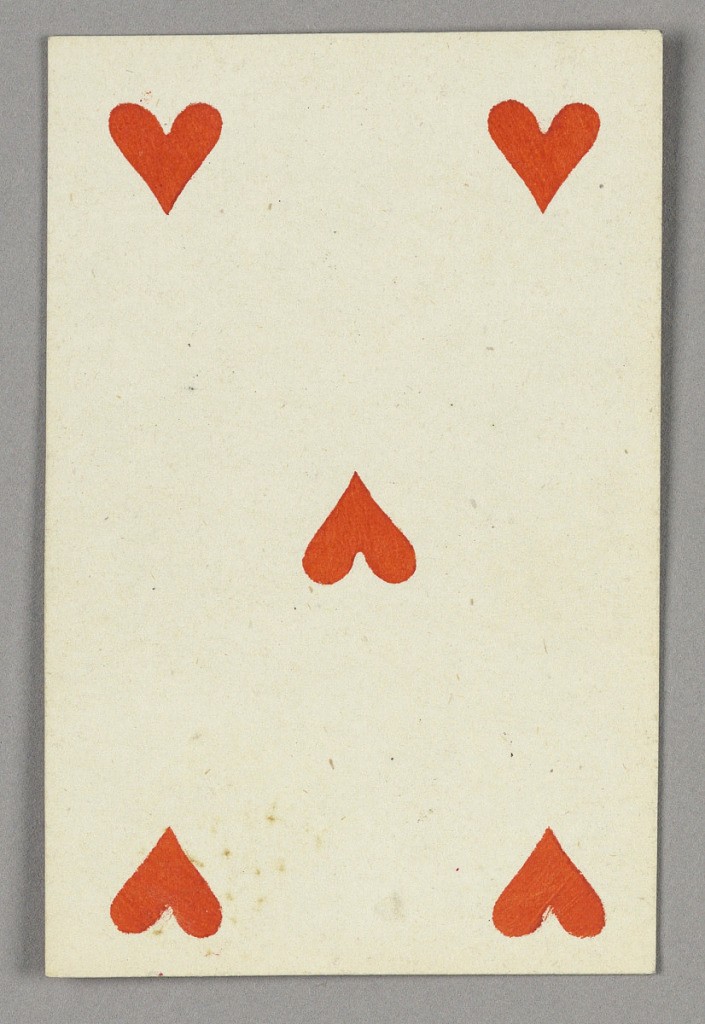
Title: Five of Hearts from Set of "Jeu Imperial–Second Empire–Napoleon III" Playing Cards
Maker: B.P. Grimaud, Paris, France
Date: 1858
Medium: Lithograph on glazed paper
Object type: Playing Card
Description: Five of Hearts from Set of "Jeu Imperial-Second Empire-Napoleon III" Playing Cards.